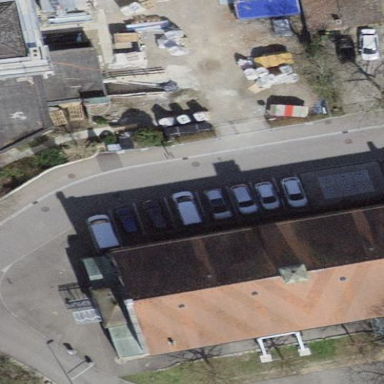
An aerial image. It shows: Building with tiled roof.